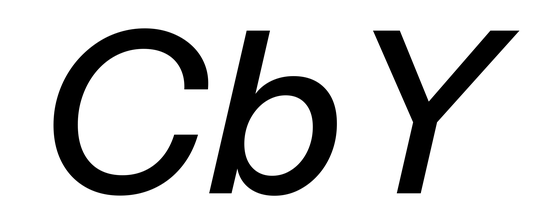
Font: InstrumentSans-Italic_Medium_Italic